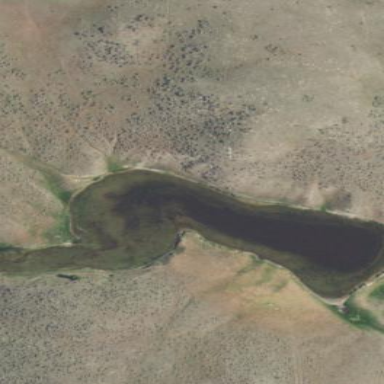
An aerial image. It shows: Reservoir.